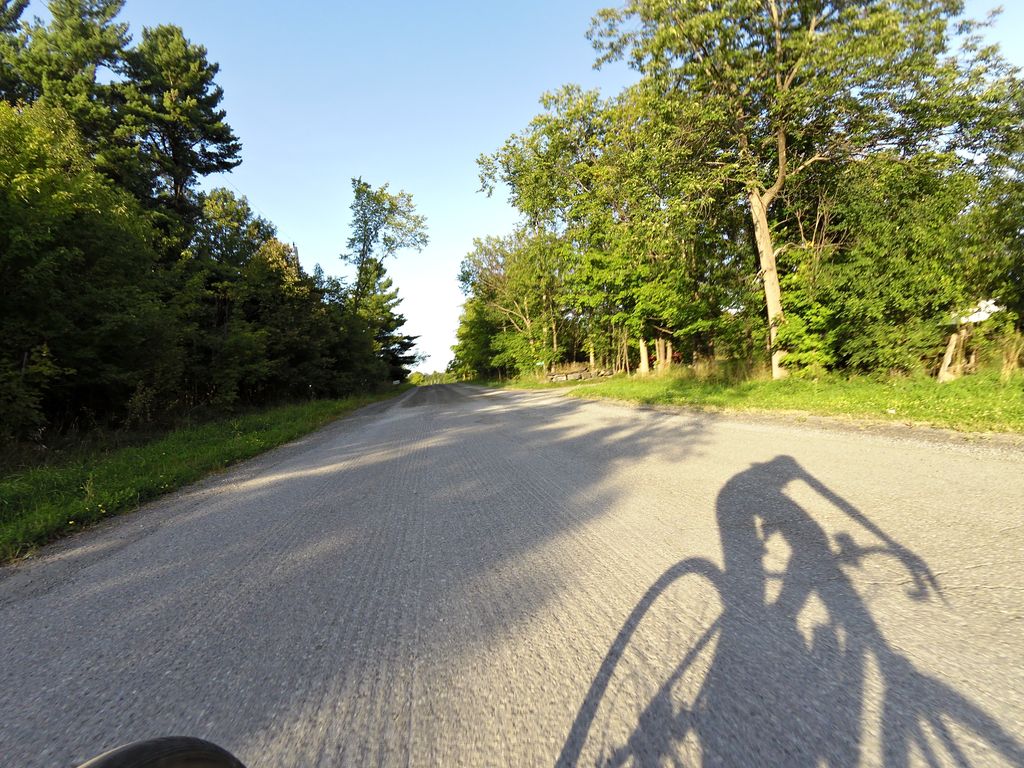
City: ottawa-gatineau